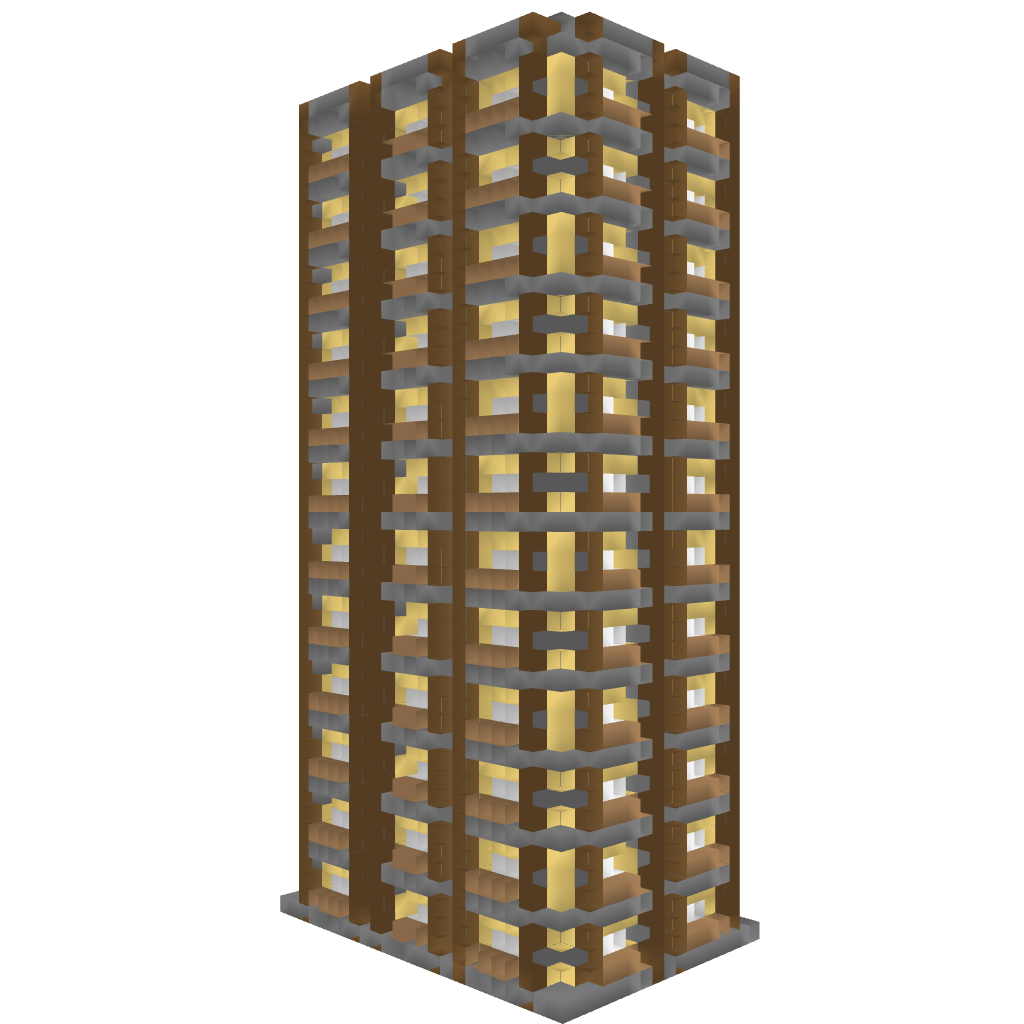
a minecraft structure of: Modern Skyscraper #1 bad low quality